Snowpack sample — Rabbit Ears Pass, Jackson County, Colorado, USA (12/17/25, 1:08 PM MST)
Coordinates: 40.387, -106.625
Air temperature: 34 °F
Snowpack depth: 46 cm
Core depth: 30 cm
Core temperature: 24.8 °F
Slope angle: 6°, slope face: 165°
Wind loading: medium
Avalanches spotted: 0
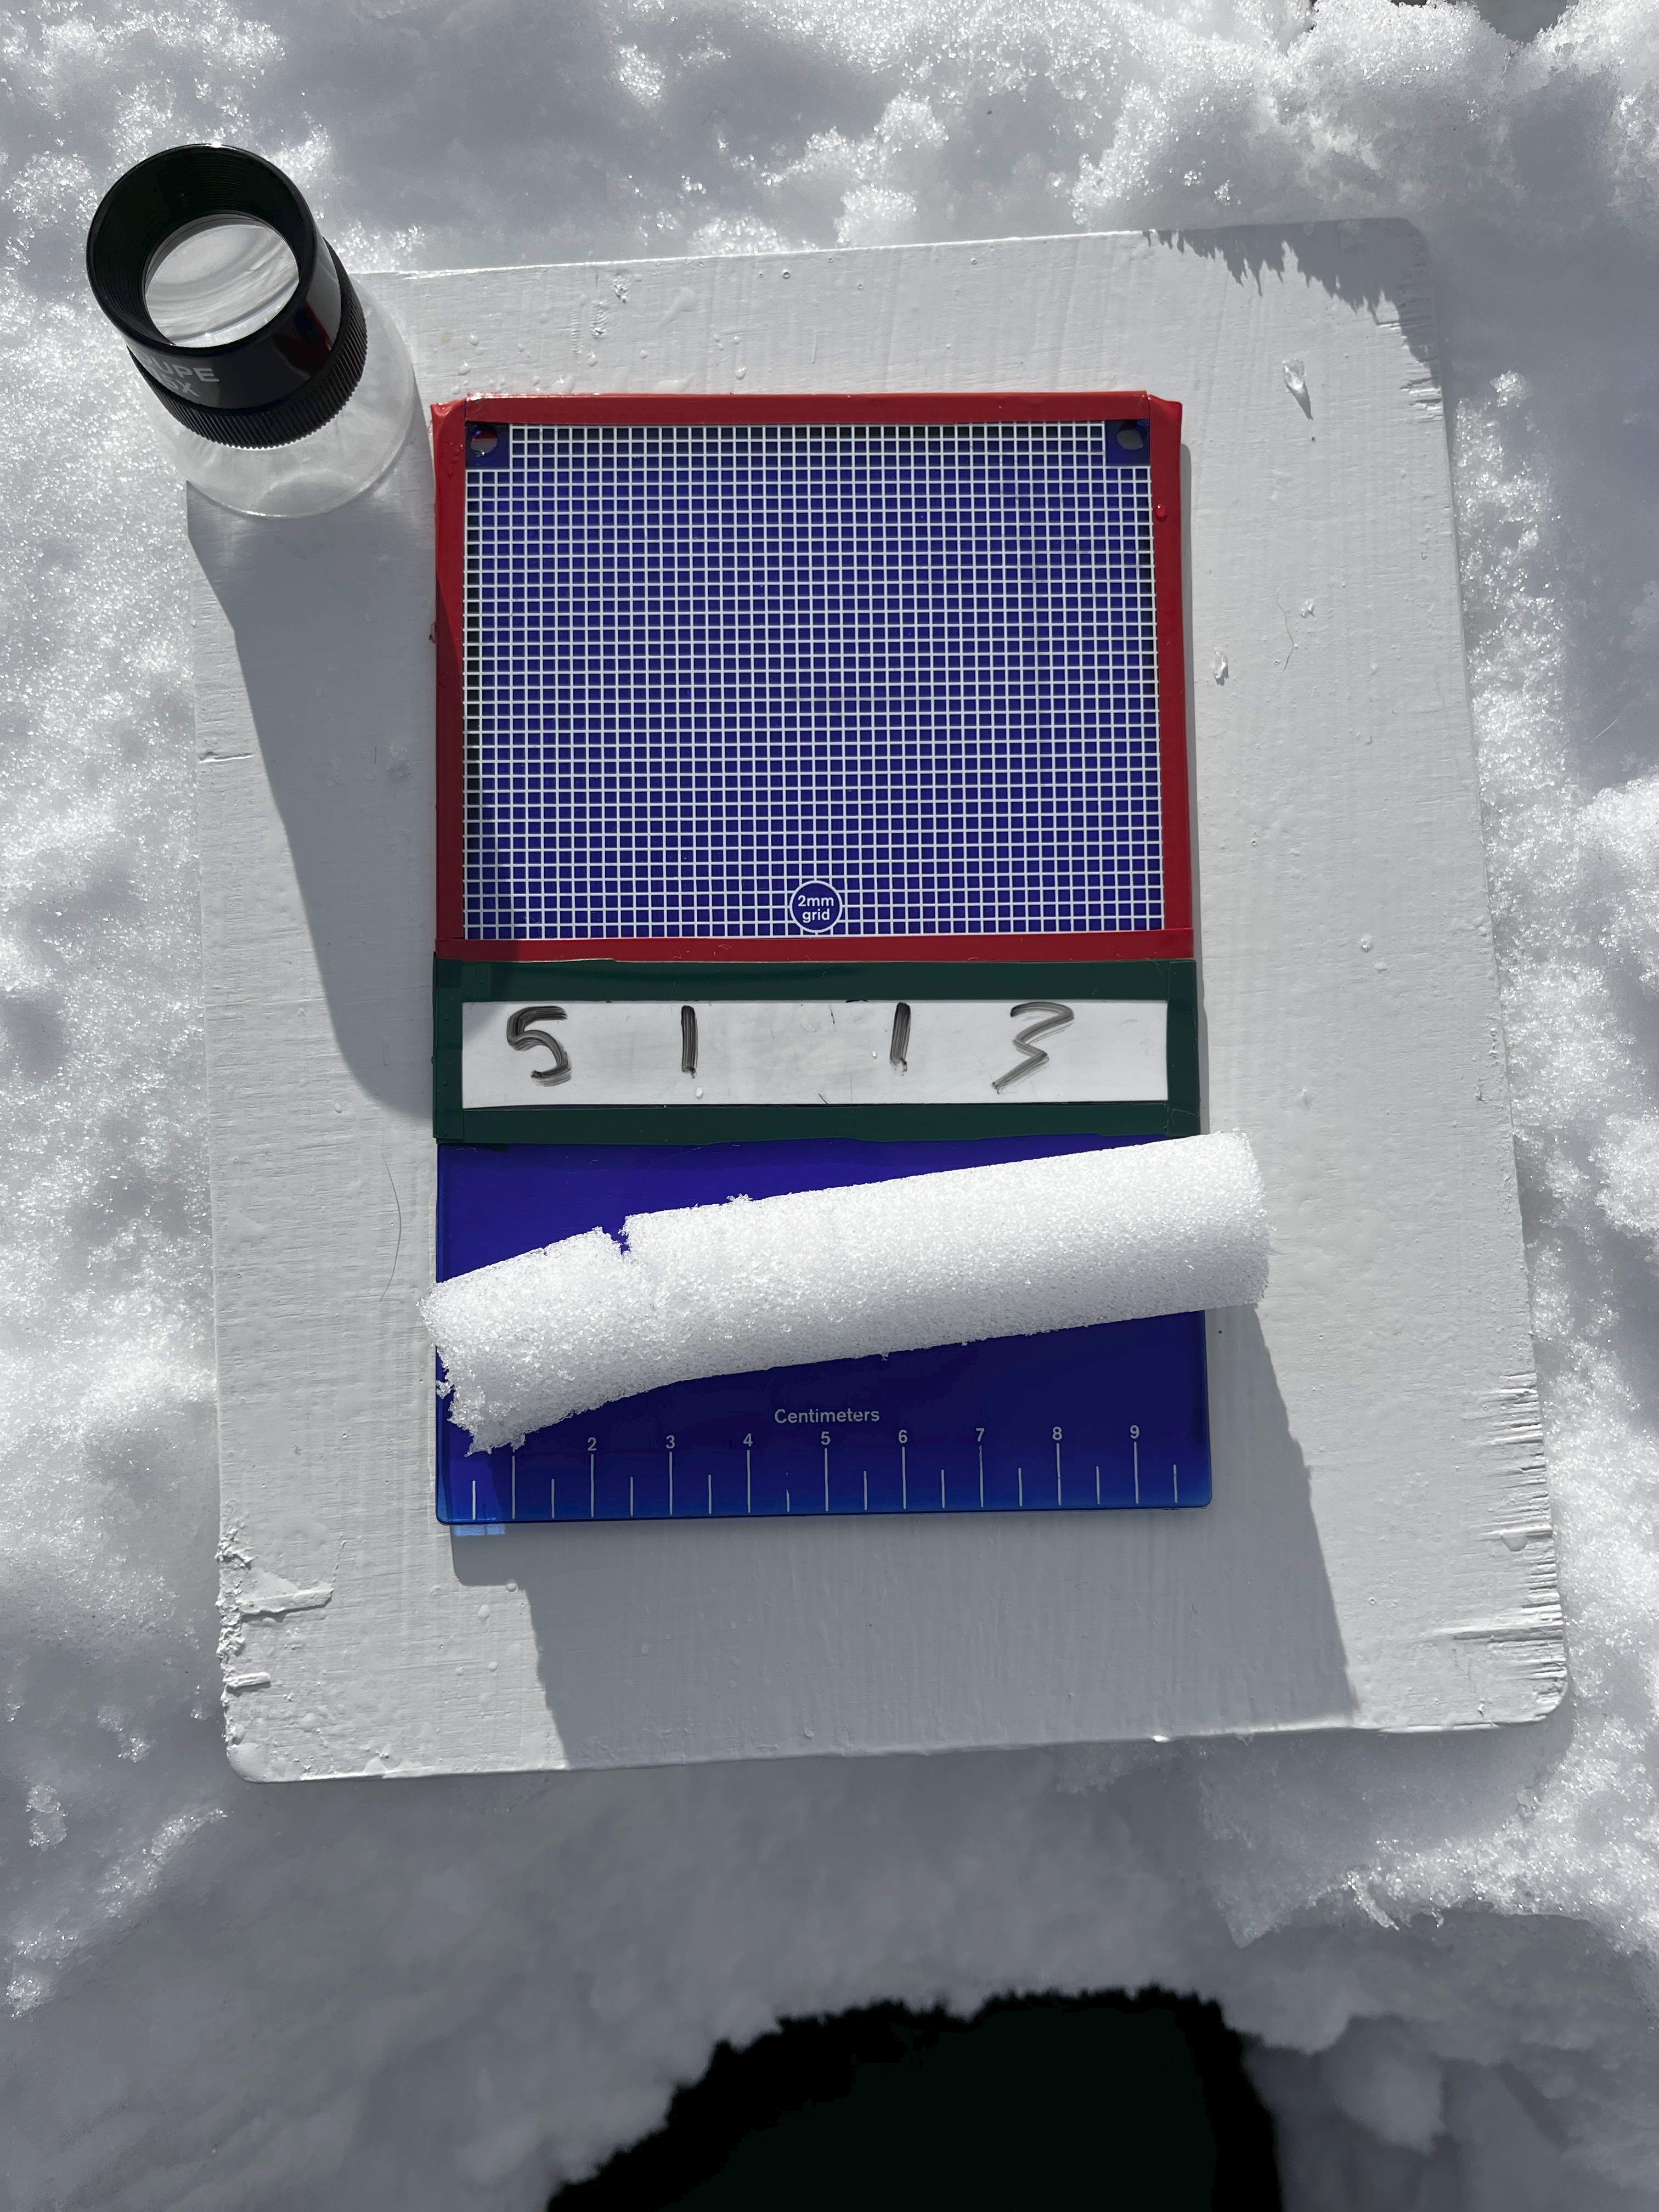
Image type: crystal_card
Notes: No avalanches spotted nearby, although collected in a meadowy area with minimal risk on this face of the pass.